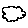
Label: cloud